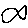
Label: fish